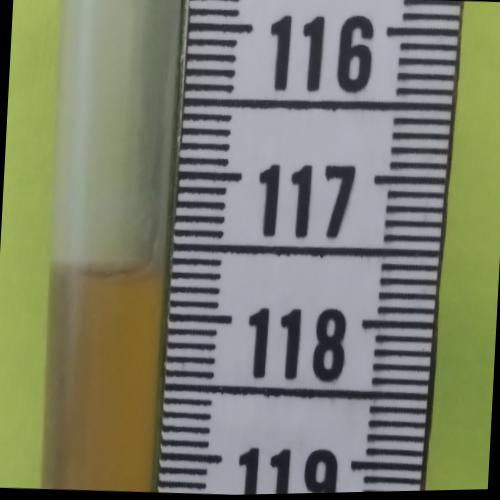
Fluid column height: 117.7 cm